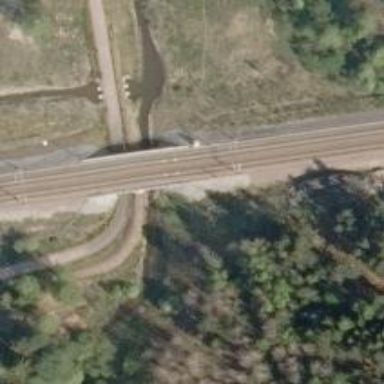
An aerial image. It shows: Bridge carrying railway with continuous electrified contact lines.